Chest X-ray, PA view. Patient: 22 years old, sex M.
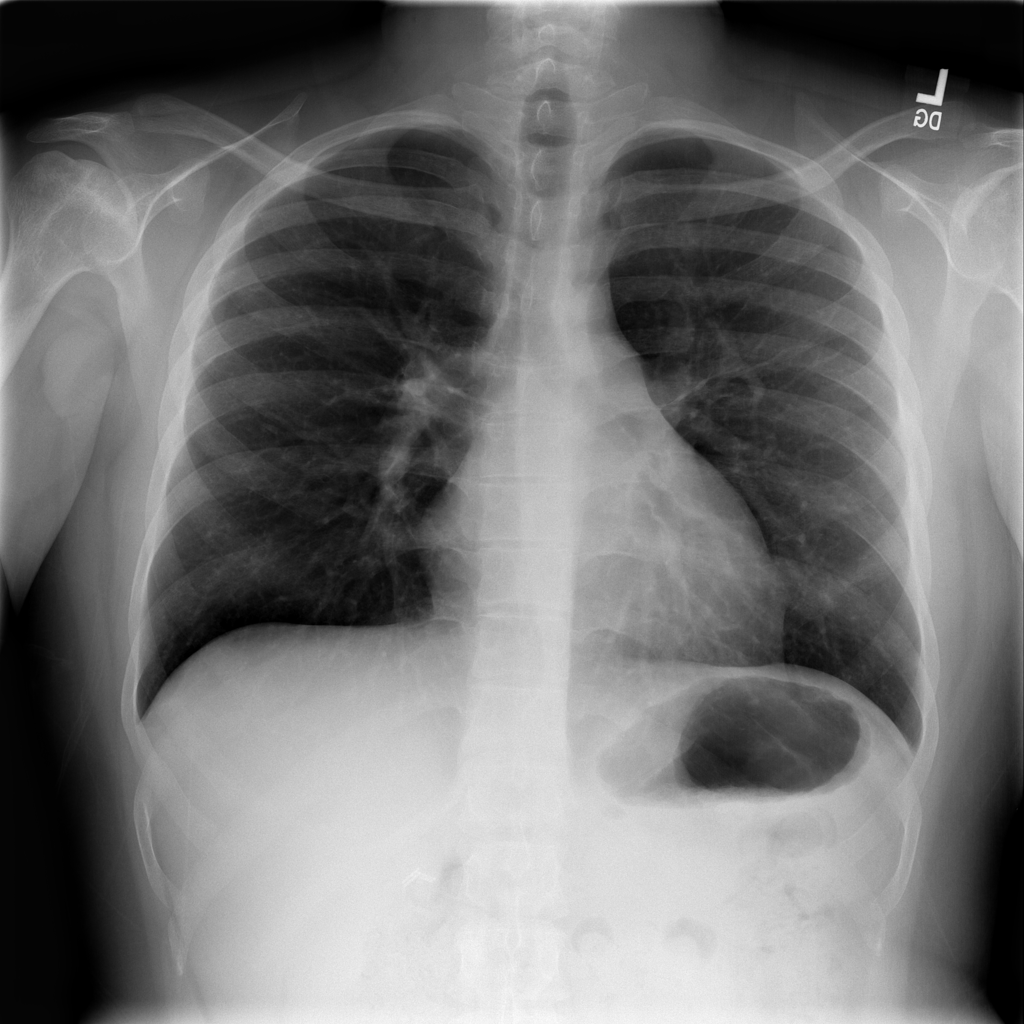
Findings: No Finding